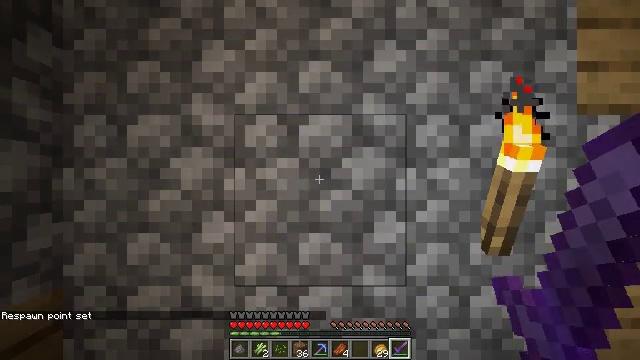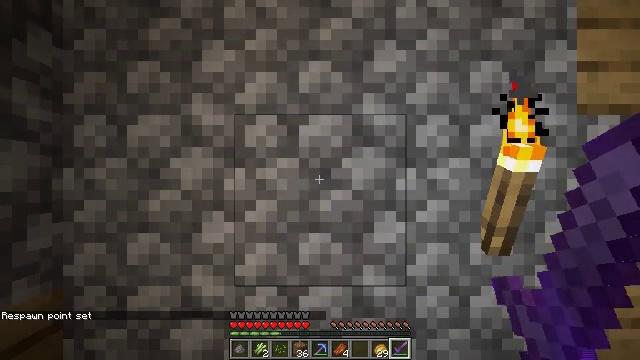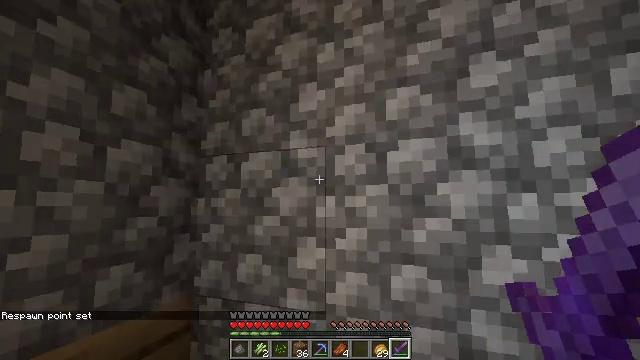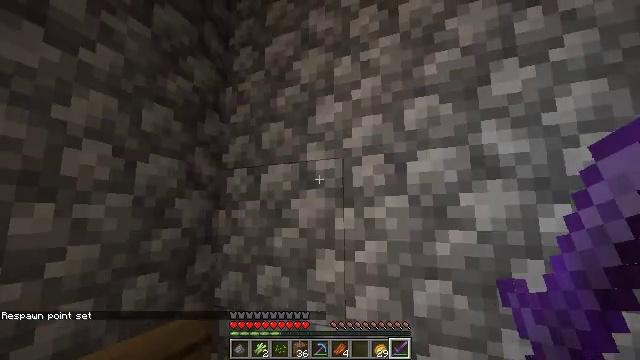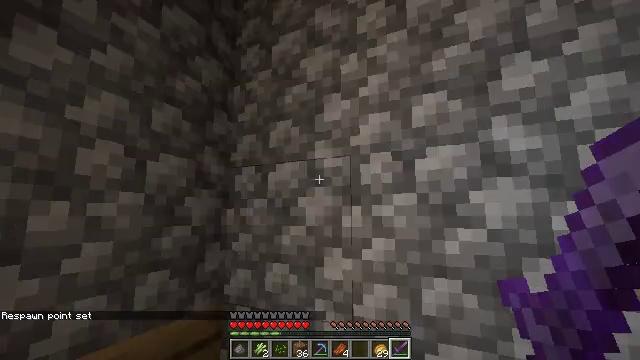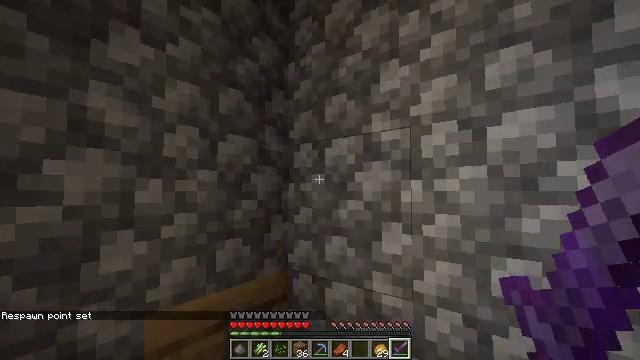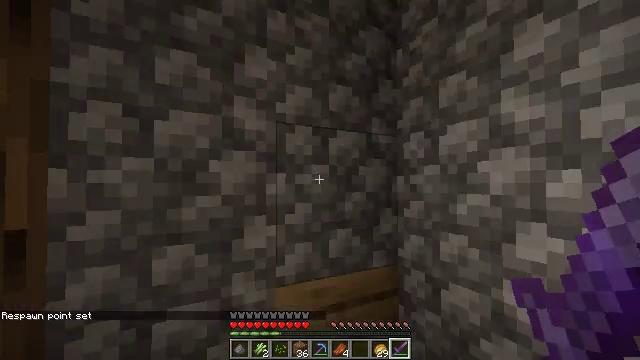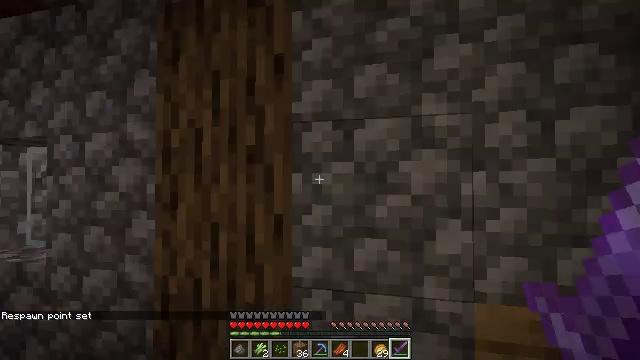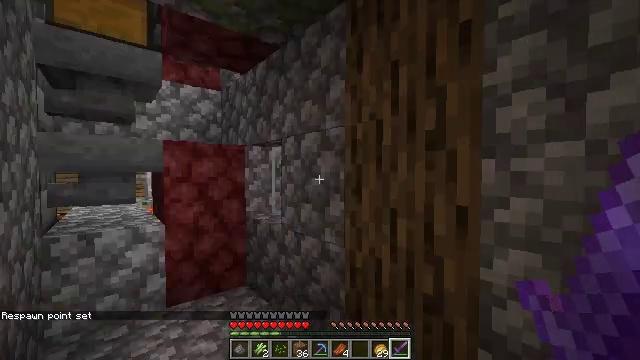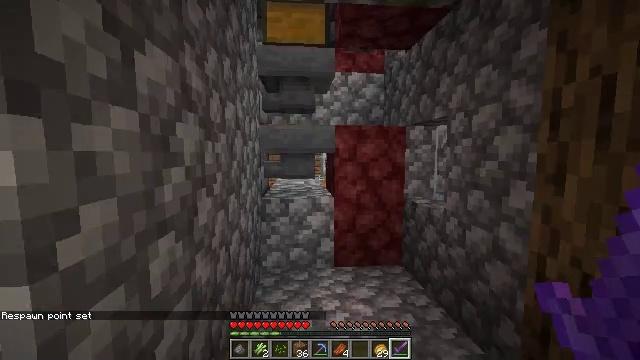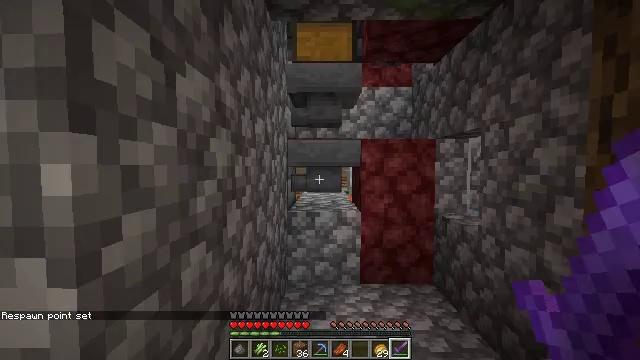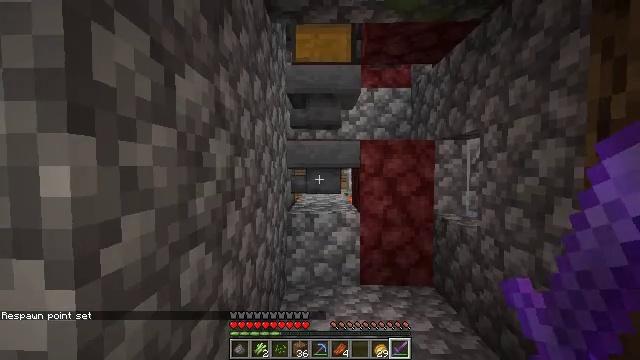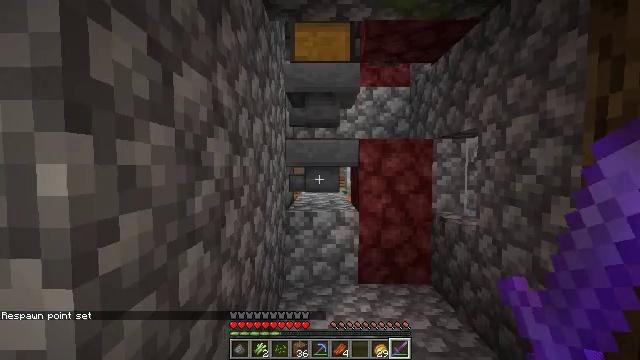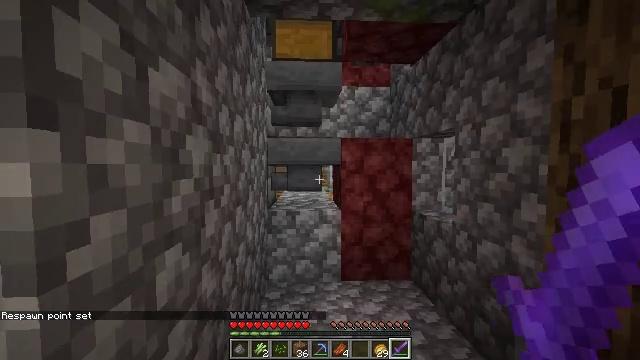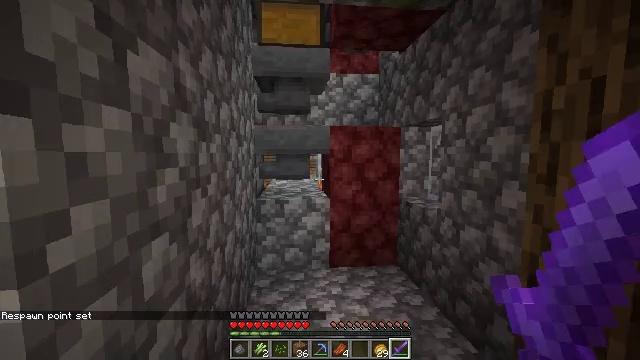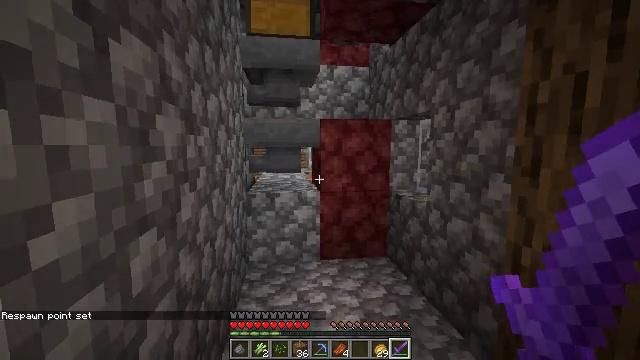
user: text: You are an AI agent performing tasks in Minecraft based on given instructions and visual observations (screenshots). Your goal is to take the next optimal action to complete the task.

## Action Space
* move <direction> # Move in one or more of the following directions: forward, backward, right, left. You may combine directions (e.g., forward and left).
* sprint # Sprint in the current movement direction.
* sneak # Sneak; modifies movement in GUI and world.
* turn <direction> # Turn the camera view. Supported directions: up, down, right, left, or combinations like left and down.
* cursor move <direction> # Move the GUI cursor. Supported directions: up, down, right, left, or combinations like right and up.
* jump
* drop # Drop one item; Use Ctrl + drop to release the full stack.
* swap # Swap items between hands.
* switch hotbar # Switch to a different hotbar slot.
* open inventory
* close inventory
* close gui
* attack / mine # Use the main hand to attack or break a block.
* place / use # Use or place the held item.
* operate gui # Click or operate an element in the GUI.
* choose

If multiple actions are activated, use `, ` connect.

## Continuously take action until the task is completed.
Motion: motion action
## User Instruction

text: Combat the zombie.
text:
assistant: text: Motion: no_op
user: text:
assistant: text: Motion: turn left and up
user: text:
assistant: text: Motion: turn left and up
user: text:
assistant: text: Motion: turn left
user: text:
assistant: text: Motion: turn left and down
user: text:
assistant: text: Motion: turn left and down
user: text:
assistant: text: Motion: turn left
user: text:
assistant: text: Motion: turn left and down
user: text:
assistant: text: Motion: turn left and down
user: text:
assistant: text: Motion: turn left and up
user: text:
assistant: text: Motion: no_op
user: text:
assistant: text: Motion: no_op
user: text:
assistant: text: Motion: turn right
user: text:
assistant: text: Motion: turn right and down
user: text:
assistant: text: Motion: turn right and down
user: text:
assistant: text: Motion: turn right and down
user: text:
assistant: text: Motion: turn right and down
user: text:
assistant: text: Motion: turn left and down
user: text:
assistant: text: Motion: turn left and down
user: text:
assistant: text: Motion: turn left
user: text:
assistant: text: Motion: turn left
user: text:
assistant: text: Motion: turn left
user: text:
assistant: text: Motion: turn left and up
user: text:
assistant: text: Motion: no_op
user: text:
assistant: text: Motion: no_op
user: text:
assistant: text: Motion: turn right
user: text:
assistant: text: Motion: no_op
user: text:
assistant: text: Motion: turn left and down
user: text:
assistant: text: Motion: no_op
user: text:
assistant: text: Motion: turn right